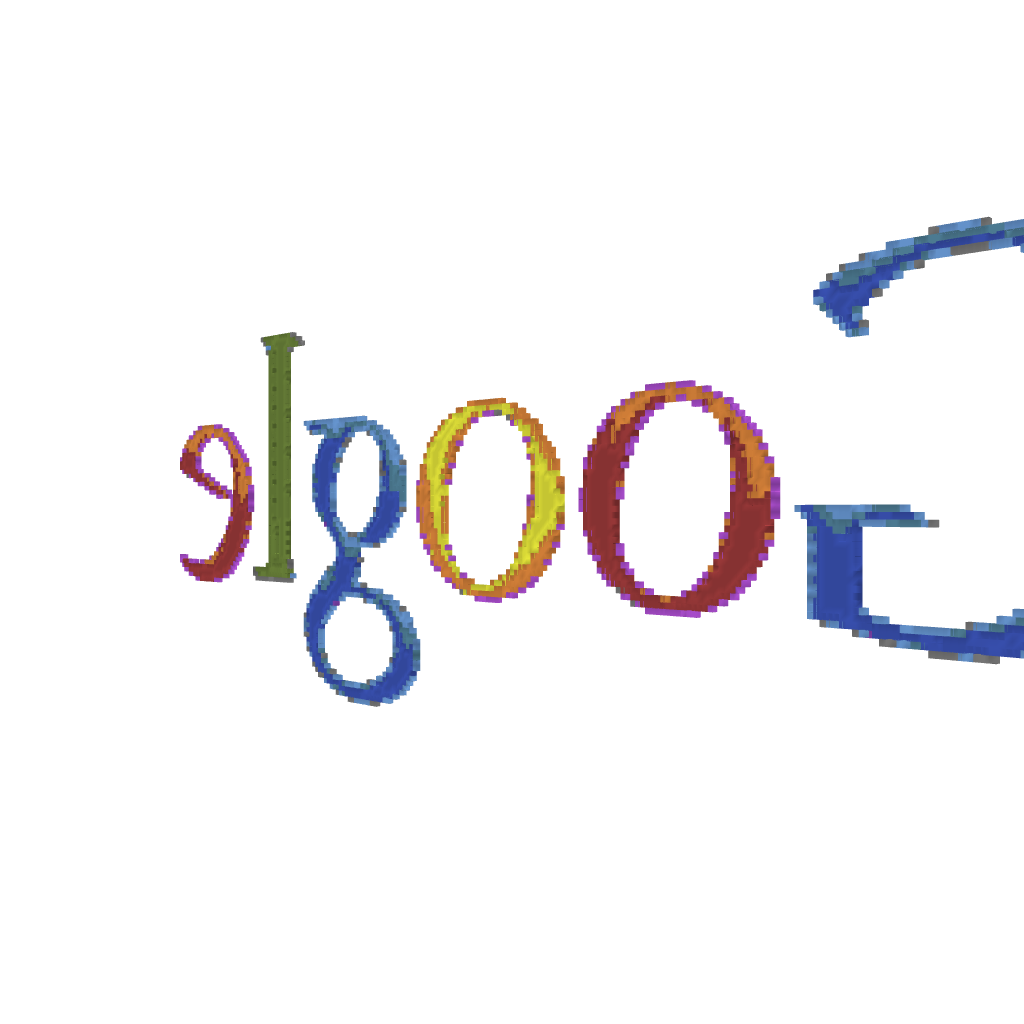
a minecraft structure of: Google high quality